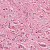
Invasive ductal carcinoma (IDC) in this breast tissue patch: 1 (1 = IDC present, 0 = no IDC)